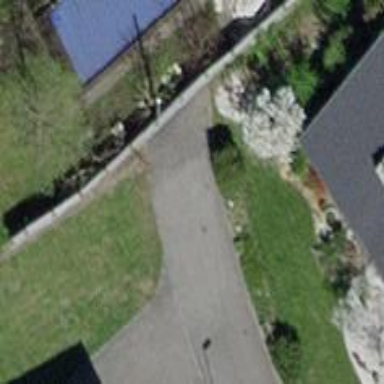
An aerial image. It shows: Residential road with asphalt surface and no sidewalk.